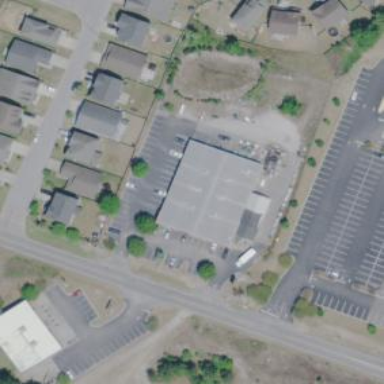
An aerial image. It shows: Building.